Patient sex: M
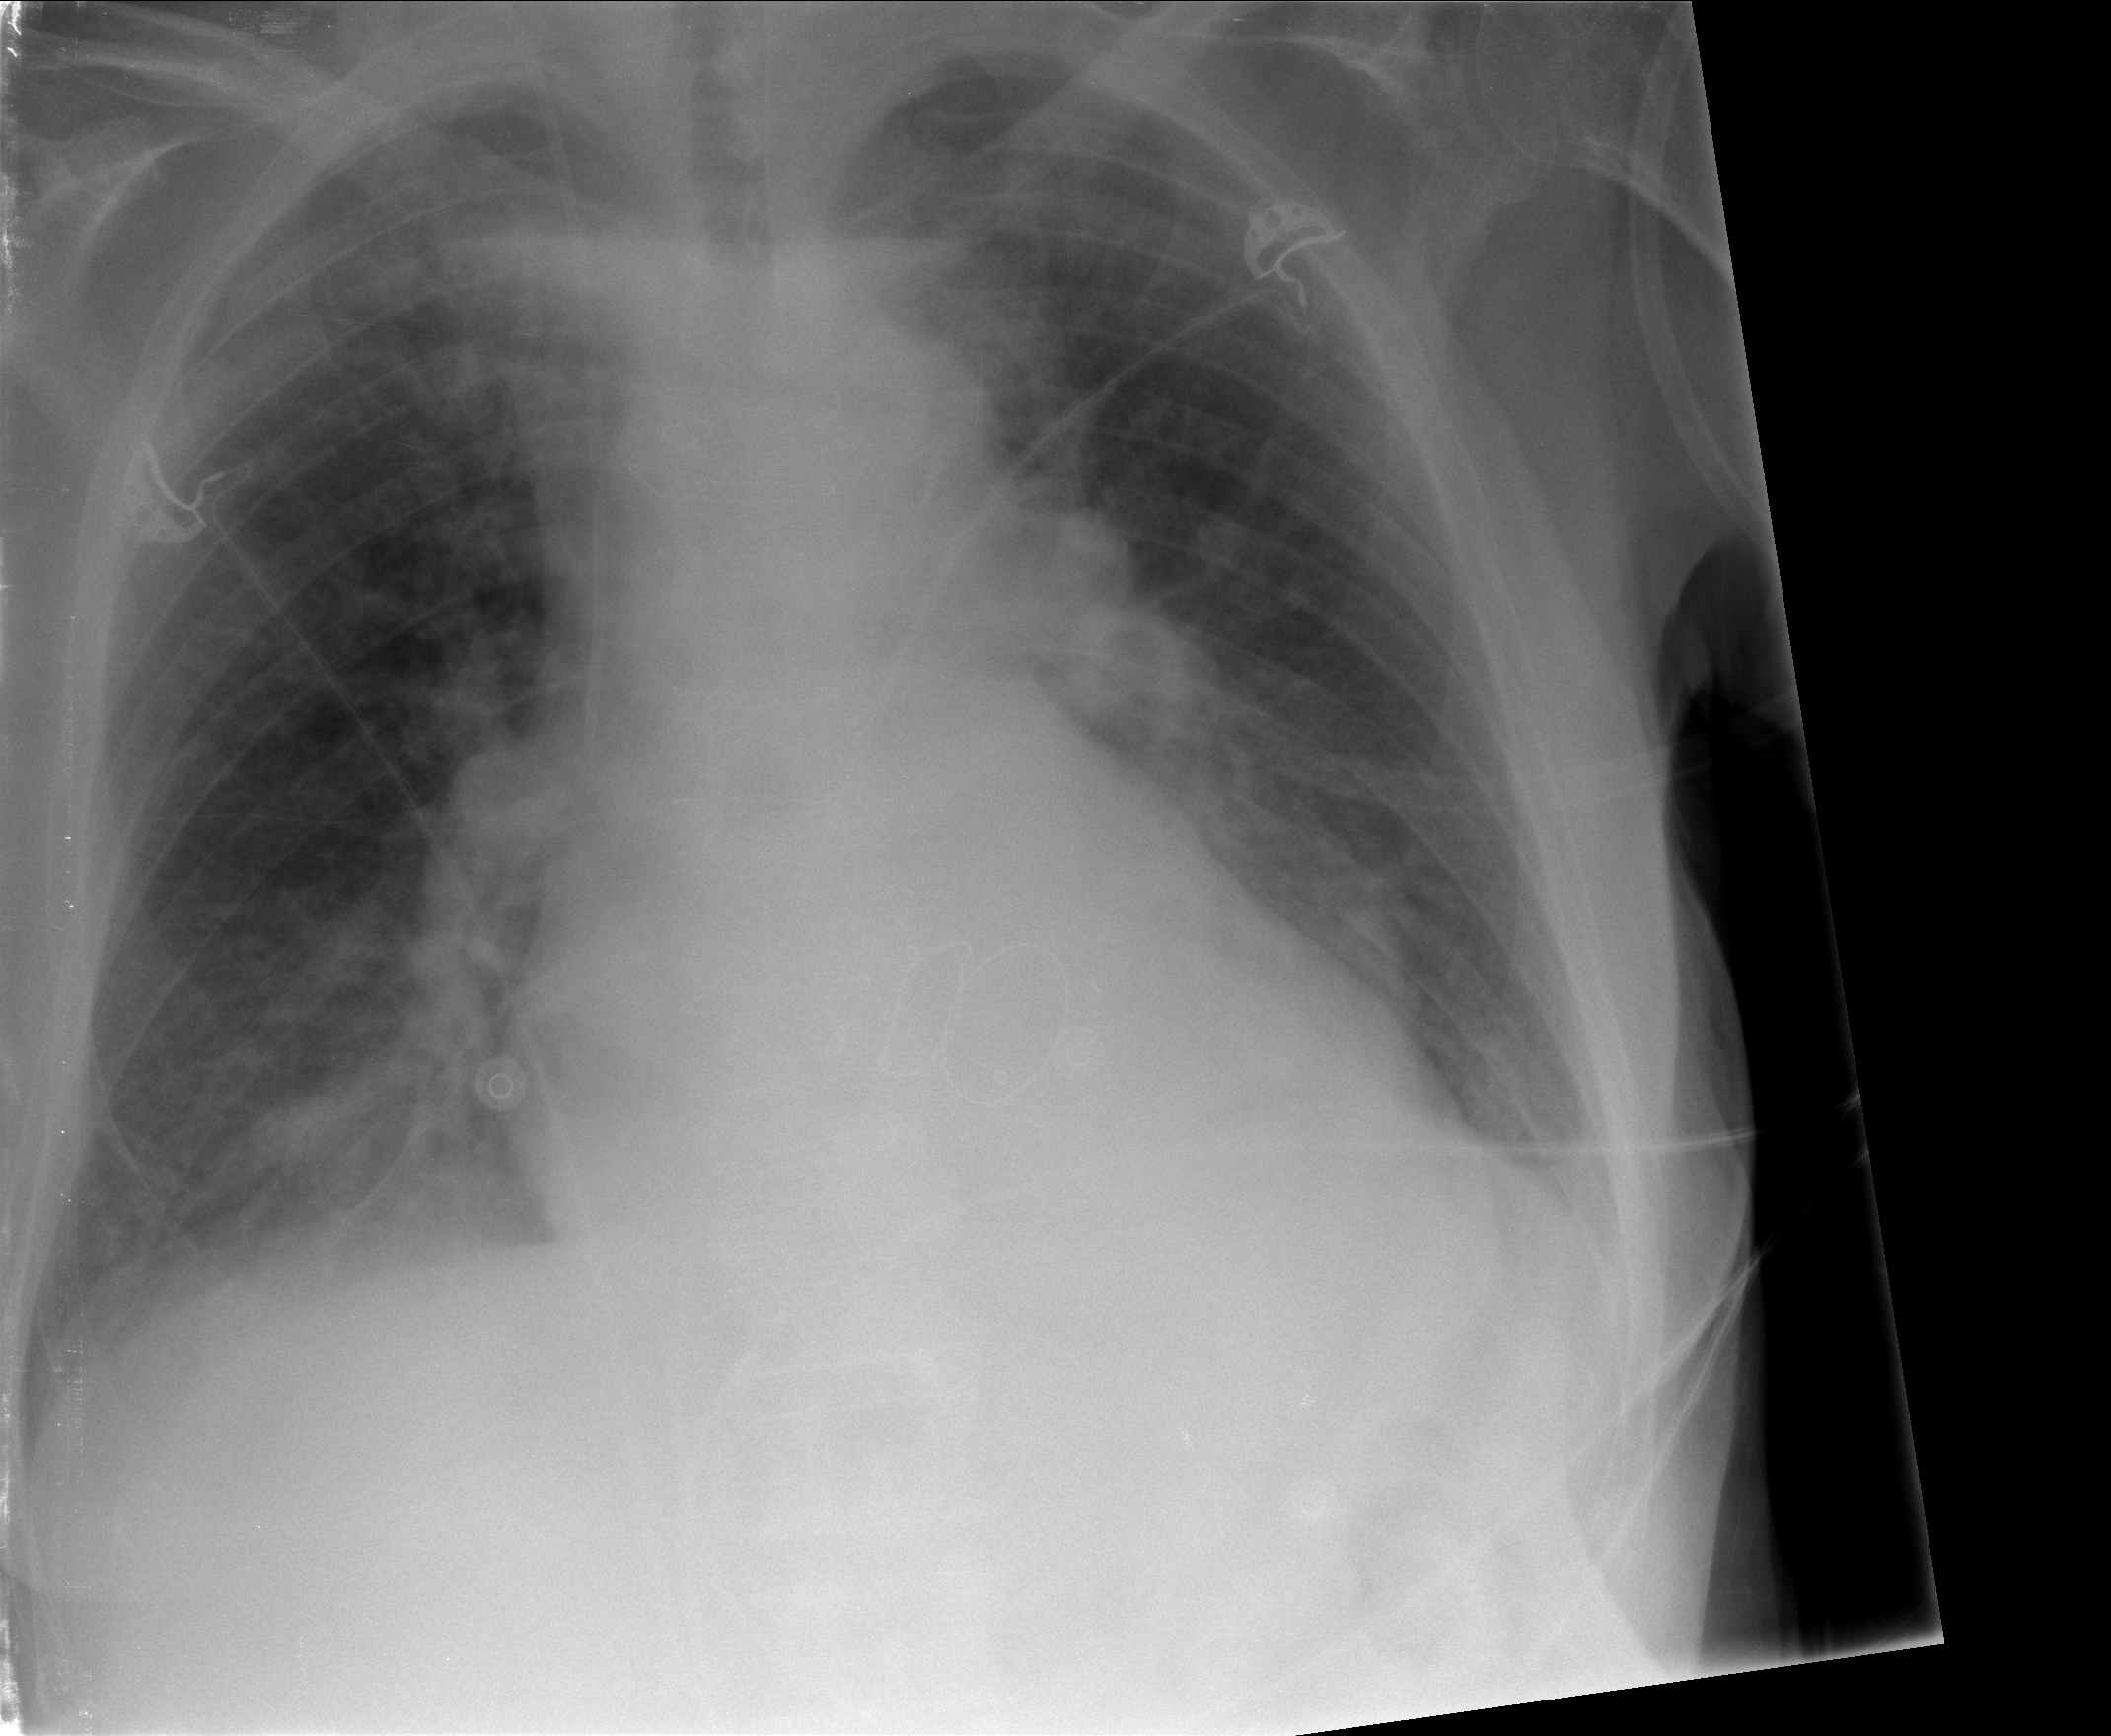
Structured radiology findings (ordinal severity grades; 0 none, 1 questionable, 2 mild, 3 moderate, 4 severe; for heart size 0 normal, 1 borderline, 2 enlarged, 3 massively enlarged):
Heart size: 2
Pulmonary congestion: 2
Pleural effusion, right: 0
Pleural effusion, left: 1
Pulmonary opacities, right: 2
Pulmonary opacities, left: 0
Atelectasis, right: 2
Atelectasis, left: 2